Field crop: tomato
Growth stage: 1
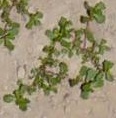
Species: portulaca